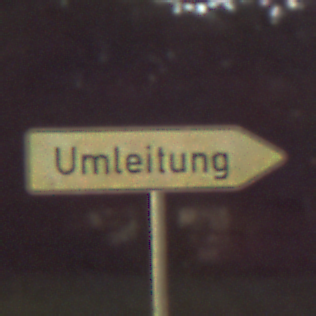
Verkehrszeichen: UmleitungswegweiserRechtsweisend
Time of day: Night
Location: Outdoor (Suburban)
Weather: Clear
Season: NotSpecified
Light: Artificial